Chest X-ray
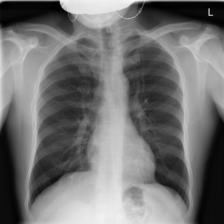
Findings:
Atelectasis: negative
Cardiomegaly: negative
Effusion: negative
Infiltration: negative
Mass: negative
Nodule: negative
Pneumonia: negative
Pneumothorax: negative
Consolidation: negative
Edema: negative
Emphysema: negative
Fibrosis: negative
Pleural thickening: negative
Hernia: negative